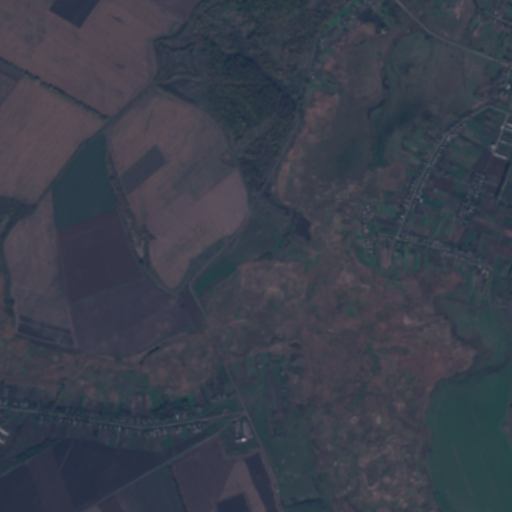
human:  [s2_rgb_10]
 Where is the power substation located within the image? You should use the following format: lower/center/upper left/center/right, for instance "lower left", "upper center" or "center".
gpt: The power substation is located in the upper center of the image.
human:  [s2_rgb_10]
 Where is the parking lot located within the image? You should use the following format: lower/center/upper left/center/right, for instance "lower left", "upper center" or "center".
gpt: There is no parking lot in the image.